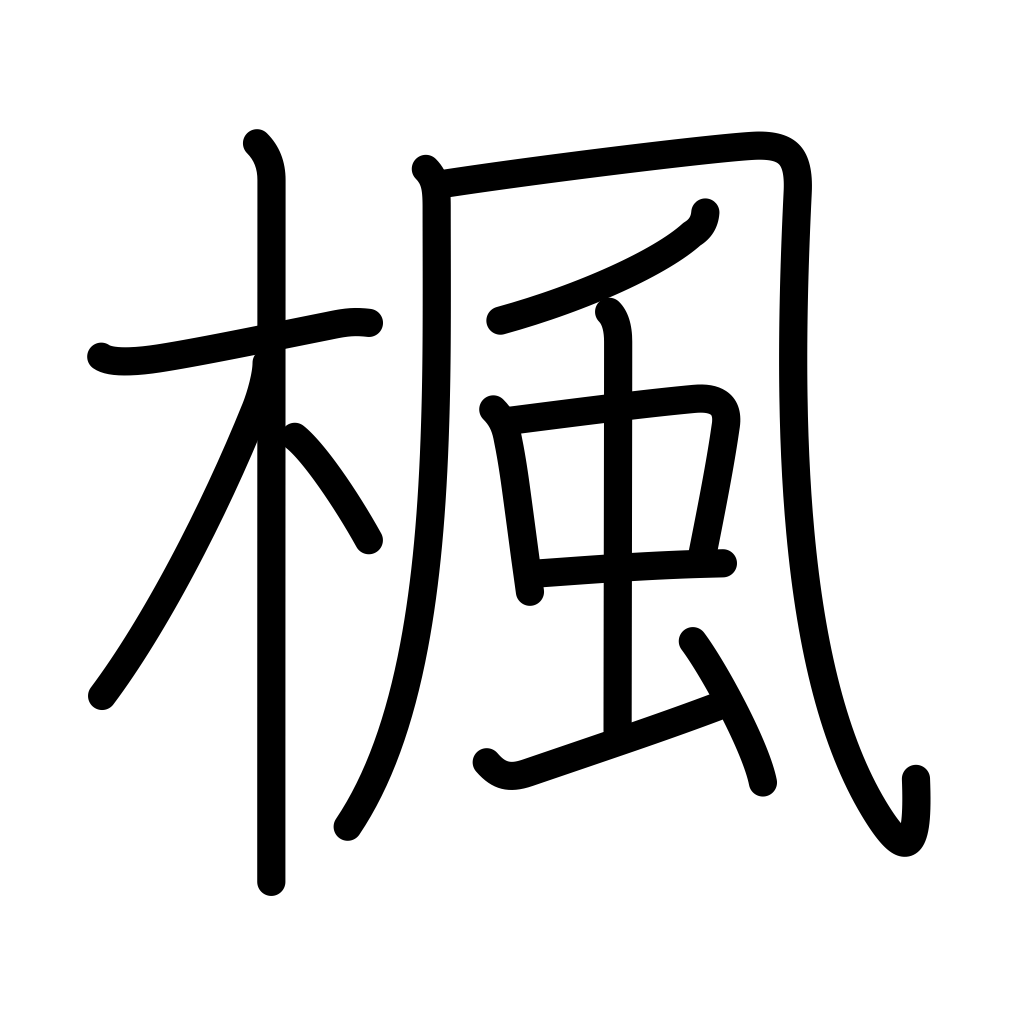
Meaning: maple